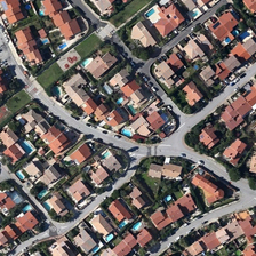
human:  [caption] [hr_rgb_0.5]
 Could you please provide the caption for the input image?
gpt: A house with swimming pools is built on the lawn linked by the curved road.

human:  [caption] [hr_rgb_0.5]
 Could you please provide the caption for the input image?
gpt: A house with a swimming pool is built on a lawn connected by a curve.

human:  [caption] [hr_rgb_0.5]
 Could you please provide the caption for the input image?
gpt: The houses with swimming pools are built on meadows connected by curved roads.

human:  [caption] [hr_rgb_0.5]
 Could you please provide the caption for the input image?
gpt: this residential area where roofs are mostly red is separated by curved roads .

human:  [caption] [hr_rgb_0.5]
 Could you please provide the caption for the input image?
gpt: A swimming pool house was built in the corner of the grass